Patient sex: M
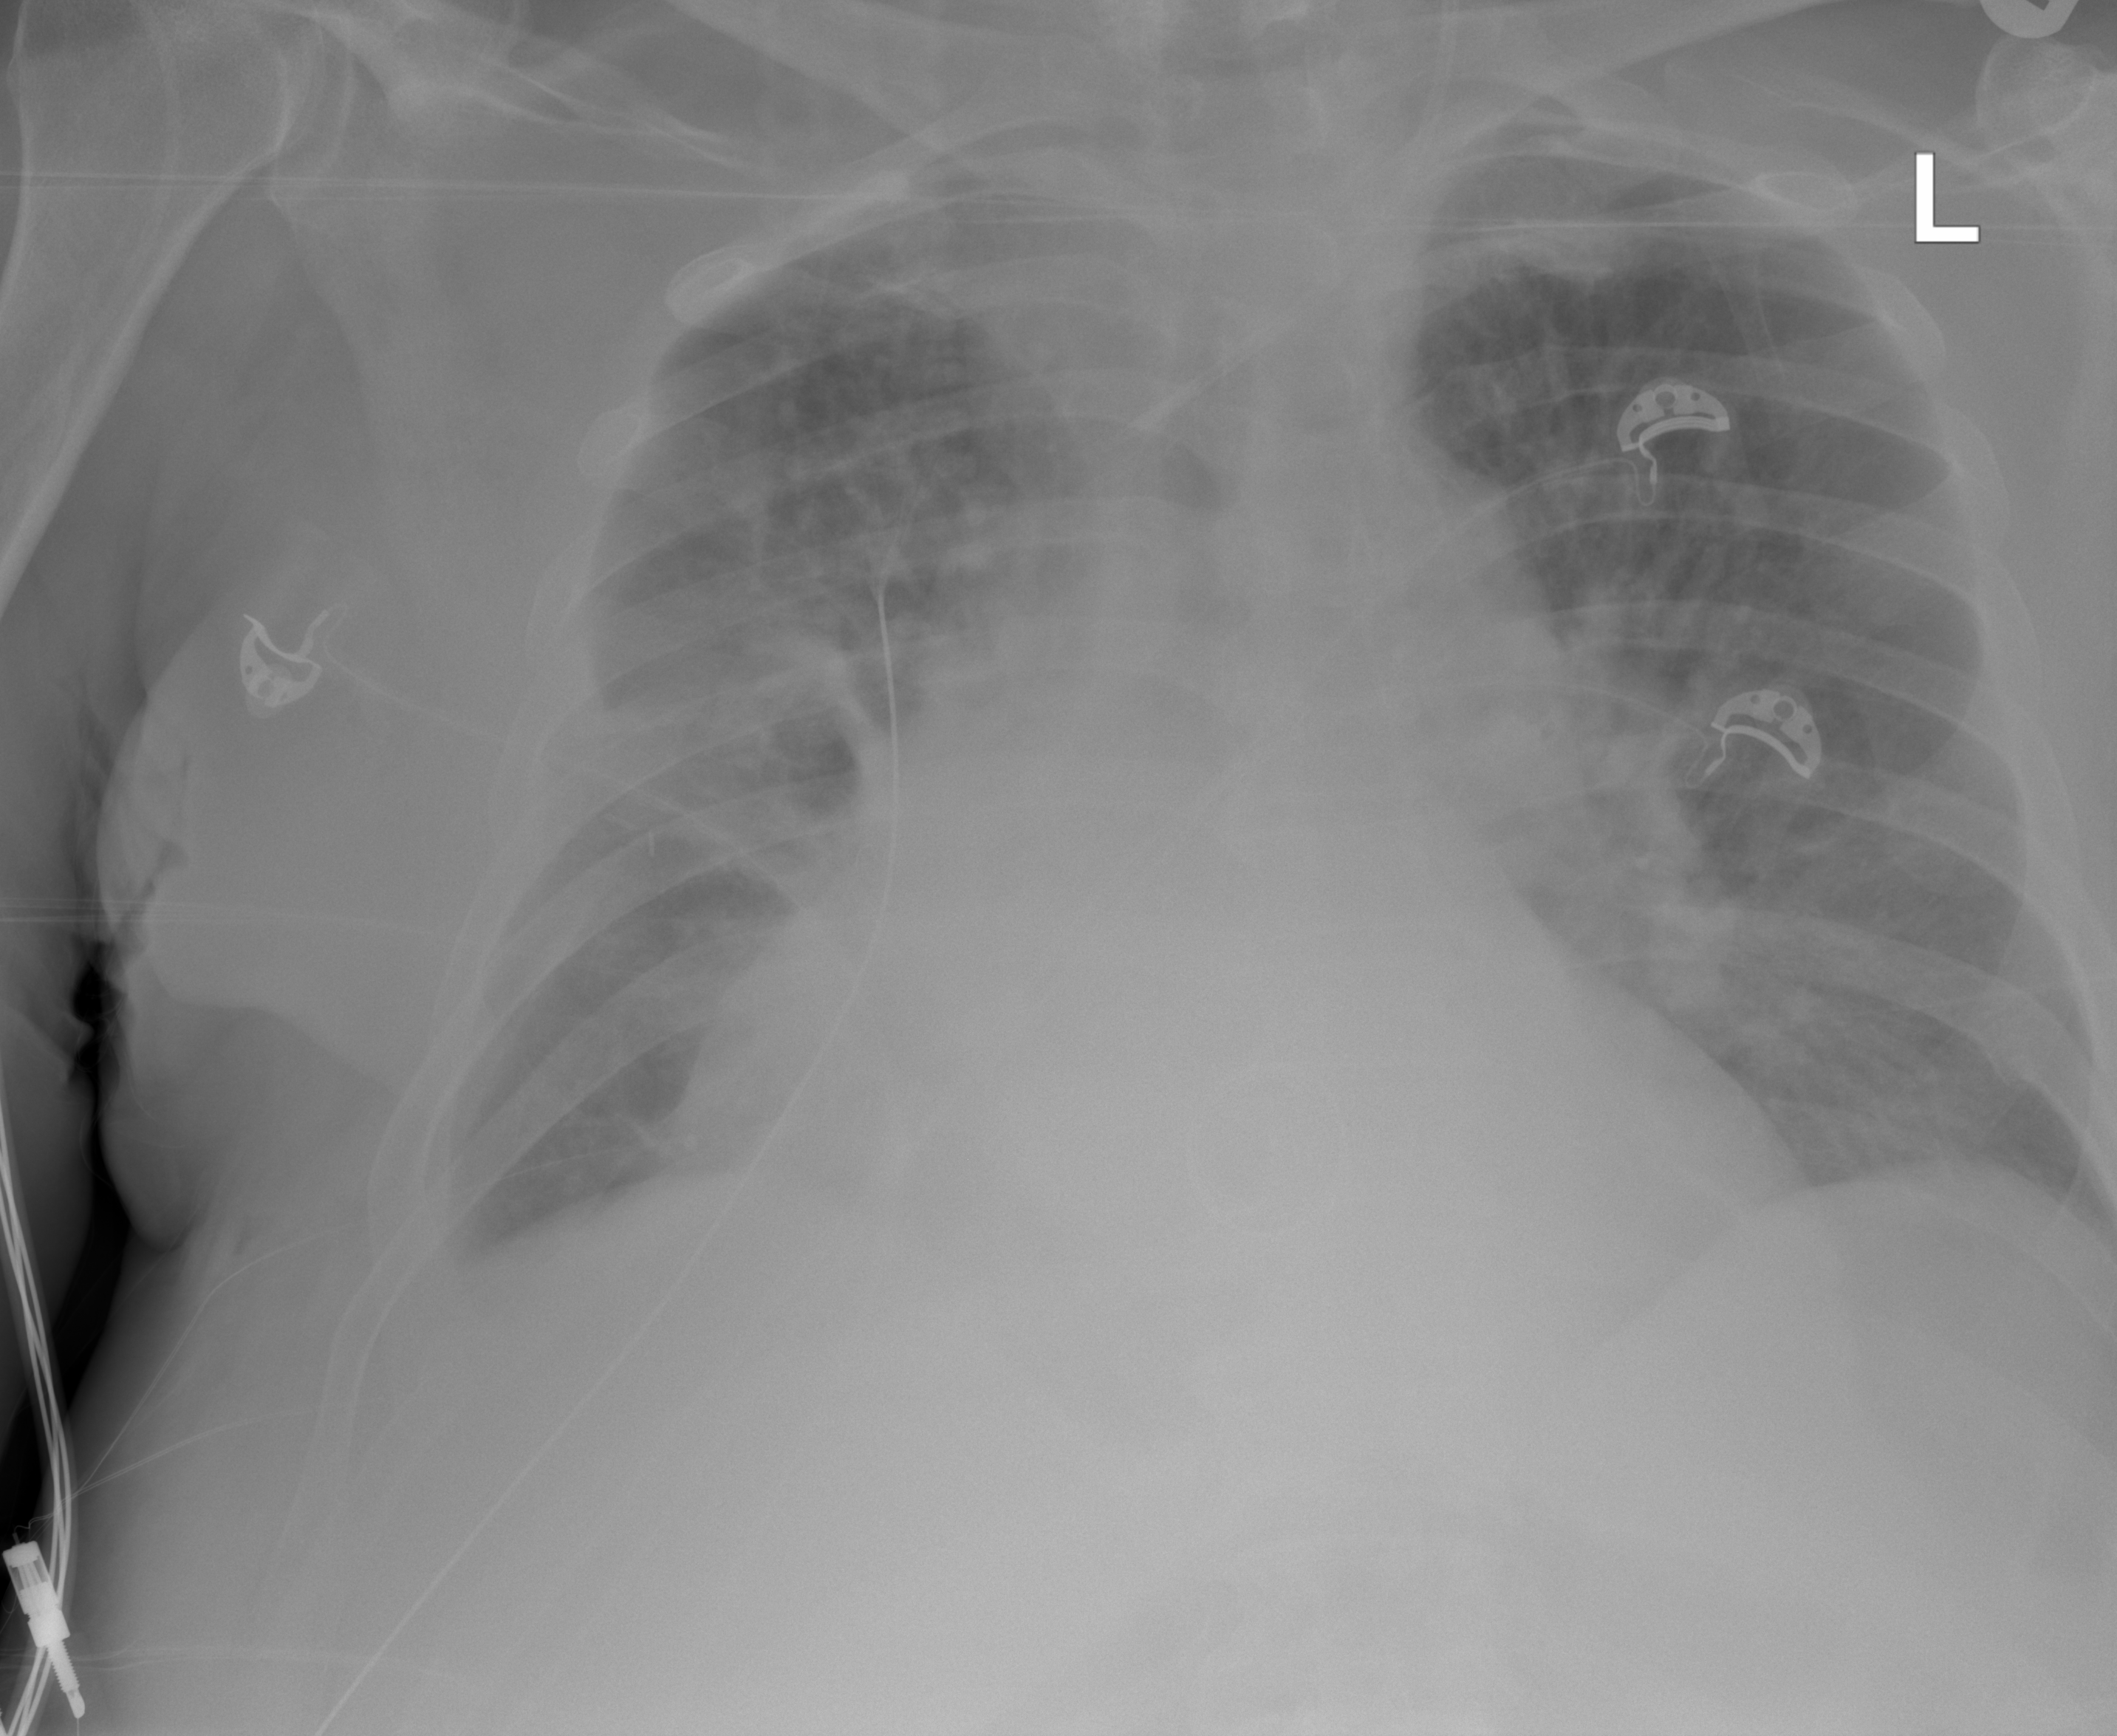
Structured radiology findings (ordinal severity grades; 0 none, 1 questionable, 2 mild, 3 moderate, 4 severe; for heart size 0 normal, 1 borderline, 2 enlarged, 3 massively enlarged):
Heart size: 3
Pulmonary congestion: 2
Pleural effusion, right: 1
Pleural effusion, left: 1
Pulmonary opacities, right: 2
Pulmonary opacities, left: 2
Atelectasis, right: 2
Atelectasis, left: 2